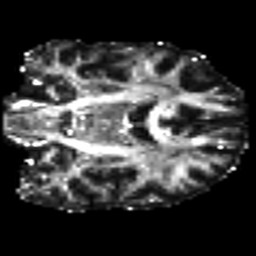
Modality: FA
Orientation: coronal
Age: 40
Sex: female
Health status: ill
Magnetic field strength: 3 T
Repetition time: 8.4 s
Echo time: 0.0926 s